Question: I am new to SQL and DB management. I am working on writing queries based on a schema which you can find below. This is an exercise for me to get familiar reading, writing queries on SQL Server for my job. Could you please help me out defining query based on the schema and simply explain the logic?
Thanks a lot!
SQL Server is my DBMS and here are the question
1. Display ID, First Name, Last Name, and Hits to display all players with more than 2000 career hits.

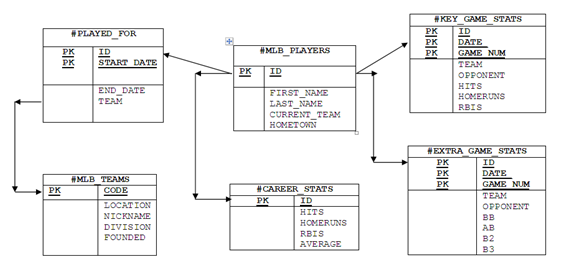
Answer: This one you can get by typing this query in Microsoft SQL Server
'''
SELECT
MLB_PLAYERS.FIRST_NAME,
MLB_PLAYERS.LAST_NAME,
MLB_PLAYERS.ID,
CAREER_STATS.HITS
FROM
MLB_PLAYERS LEFT JOIN KEY_GAMES_STATS on MLB_PLAYERS.ID=CAREER_STATS.ID
WHERE
CAREER_STATS.HITS>2000
'''
So you have a simple structure to follow:
'''
SELECT
FROM
WHERE
GROUP BY
HAVING
ORDER BY
'''
But you decide to get only 3 of them, which is select, from and where. By SELECT you decide which columns you wanna have as an output. Then in FROM you have to choose tables from which you wanna take your variables. But if you decide to use 2 different tables you need to join them. I used left join because I wanted to match hits to existing players. We can match them by similar key, in this case this is their ID. And eventually, you can use where to apply conditions to your queries